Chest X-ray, AP view. Patient: 31 years old, sex M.
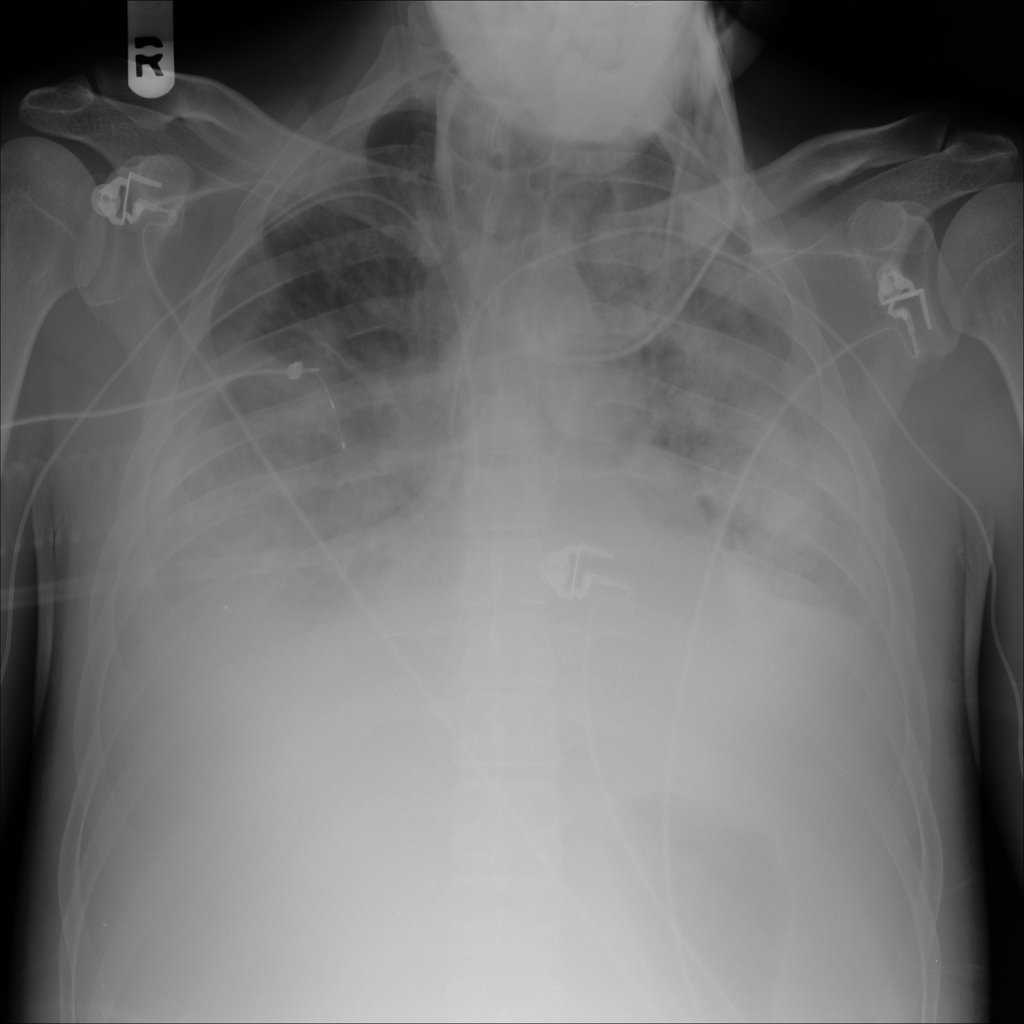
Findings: Edema, Infiltration